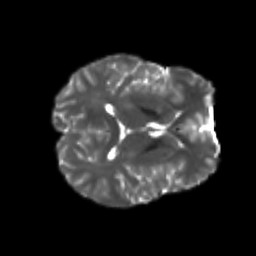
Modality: T2w
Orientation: axial
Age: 23
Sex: male
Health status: healthy
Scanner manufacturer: philips
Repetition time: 7.388 s
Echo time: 0.08599 s